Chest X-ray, AP view. Patient: 36 years old, sex F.
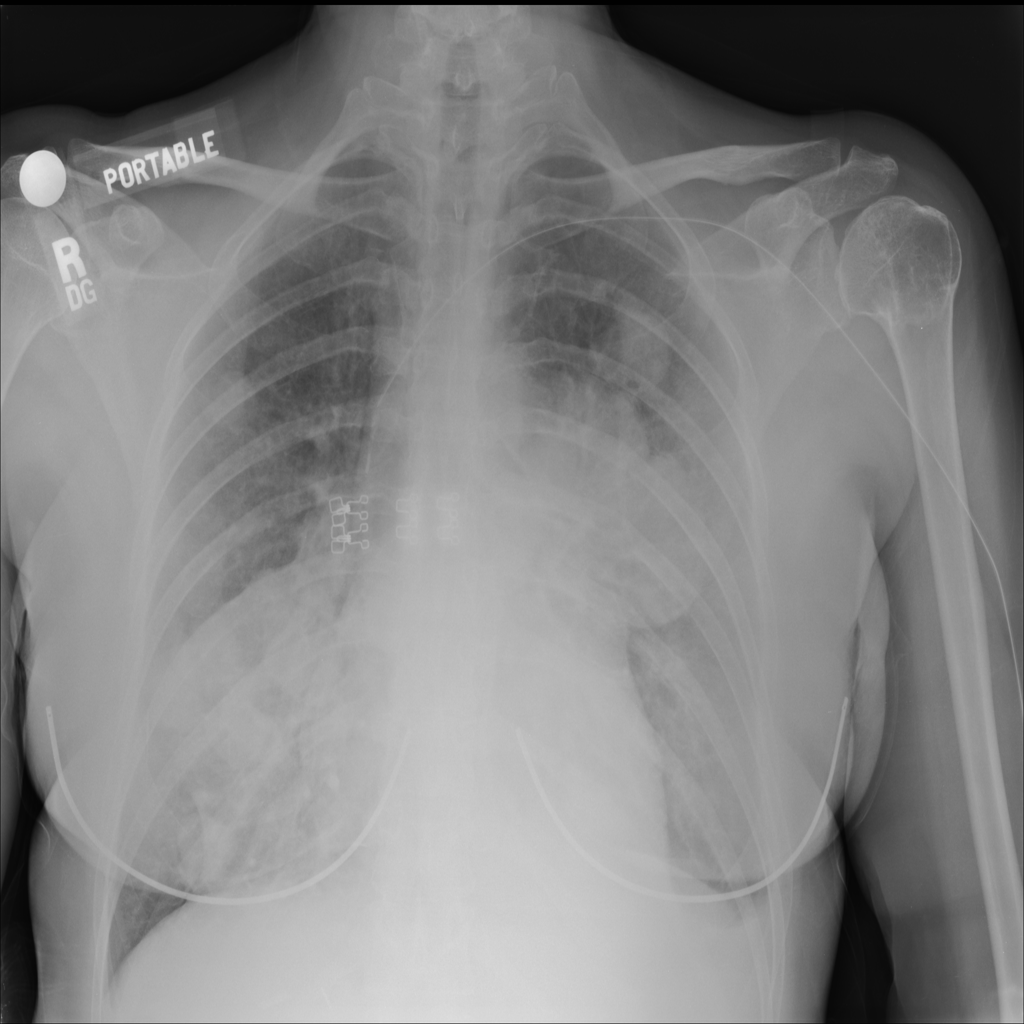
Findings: Atelectasis, Effusion, Infiltration, Mass